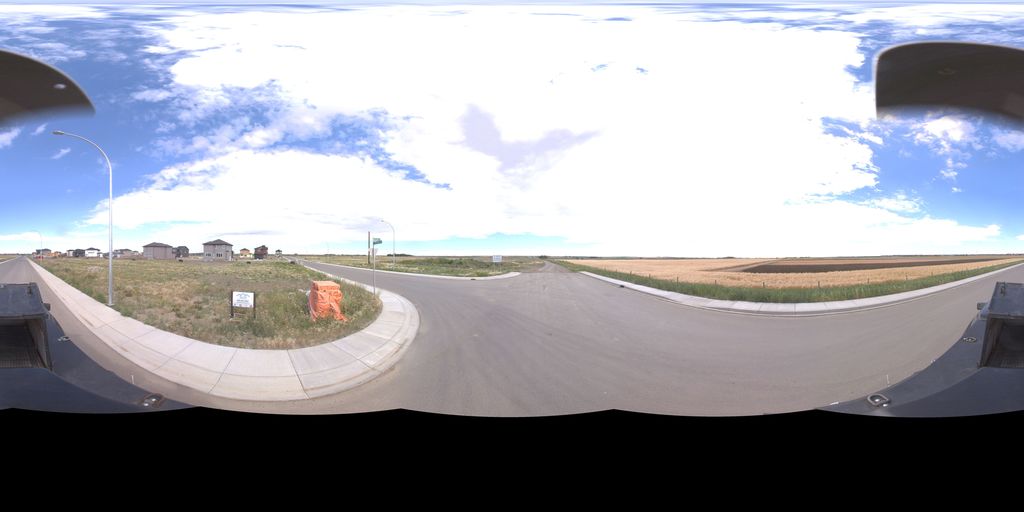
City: saskatoon